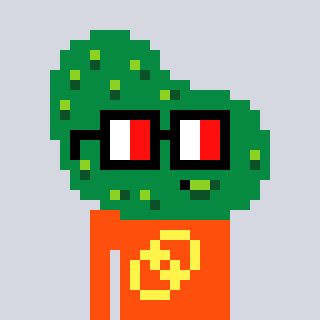
a pixel art character with square glasses with black frames and red eyes, a pickle-shaped head and a orange-colored body on a cool background